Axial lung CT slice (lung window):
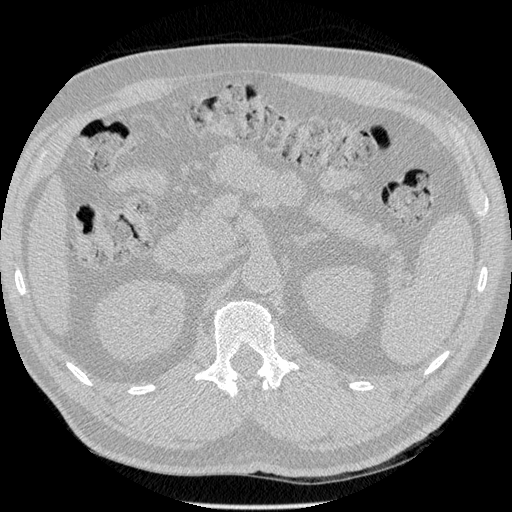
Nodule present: no